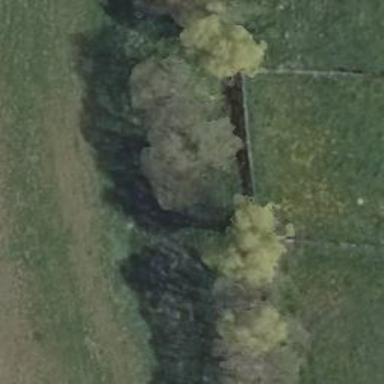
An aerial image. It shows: Row of deciduous broadleaved trees.